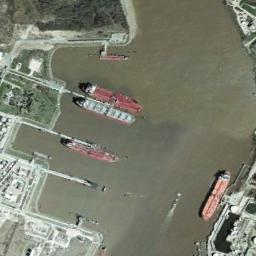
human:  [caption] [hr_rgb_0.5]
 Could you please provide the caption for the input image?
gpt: There are many orange and white ships docked at the dock  There are many pipes and pipelines on the dock .

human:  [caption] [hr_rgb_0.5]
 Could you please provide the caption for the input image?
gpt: Several ships of different sizes are docked at the dock and a skiff is docked next to these ships .

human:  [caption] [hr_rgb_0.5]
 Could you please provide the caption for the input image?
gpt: There are some ships on the shore next to some trees .

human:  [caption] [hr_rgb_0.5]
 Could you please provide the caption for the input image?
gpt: There are many trees beside many ships .

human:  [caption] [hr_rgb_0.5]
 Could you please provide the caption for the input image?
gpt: There are several ships at the harbor .